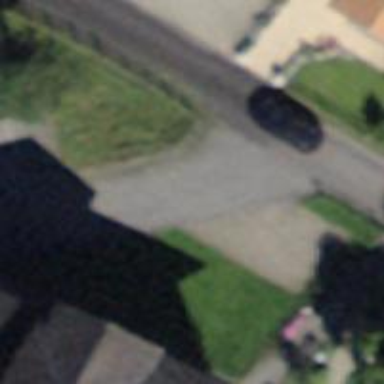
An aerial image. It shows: Living street.